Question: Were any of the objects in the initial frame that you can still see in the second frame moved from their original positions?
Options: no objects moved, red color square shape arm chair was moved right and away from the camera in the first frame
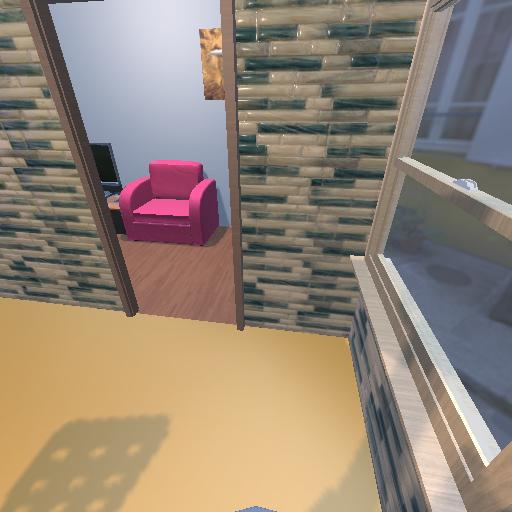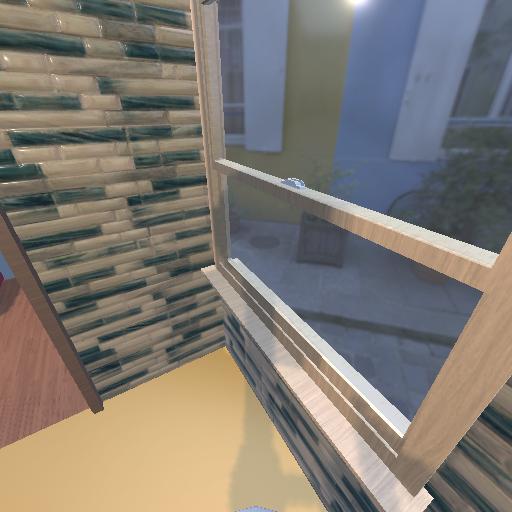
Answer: no objects moved